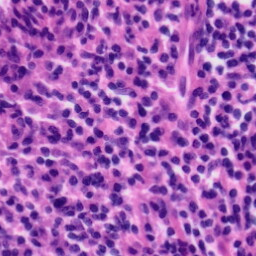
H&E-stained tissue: Tonsil